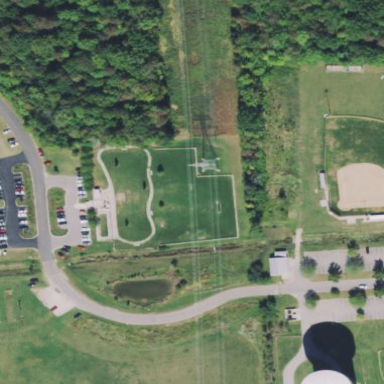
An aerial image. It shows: Dog park for leisure land.